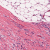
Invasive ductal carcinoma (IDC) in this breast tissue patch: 1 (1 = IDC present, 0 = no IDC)